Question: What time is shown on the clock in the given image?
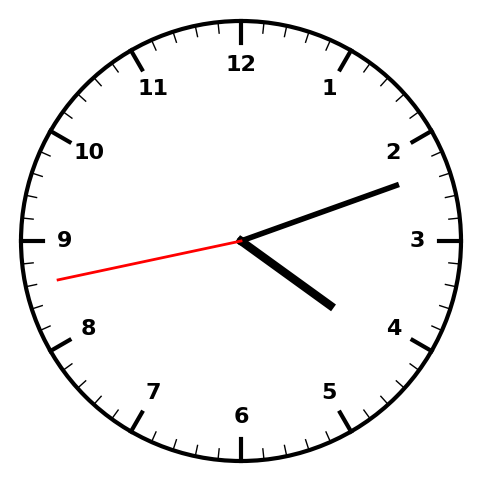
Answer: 04:11:43